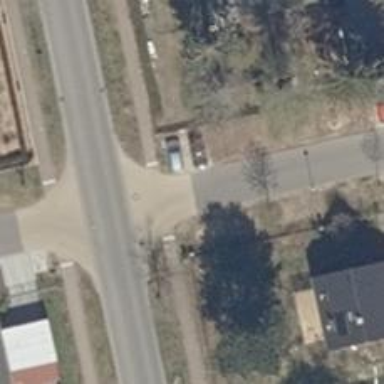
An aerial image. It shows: Road with "give way" sign.